Question: I have the following plot, plotting data coming from two different data-frames:
'''
ggplot() +
stat_summary( data = d0_400, aes(x=number, y=(1-value), shape=as.factor(0), size=1 ) , fun.y=mean, geom="line" ) +
stat_summary( data = d0_400, aes(x=number, y=(1-value), shape=as.factor(0), size=4 ) , fun.y=mean, geom="point" ) +
stat_summary( data = d1_400, aes(x=number, y=(1-value), shape=as.factor(1), size=1 ) , fun.y=mean, geom="line" ) +
stat_summary( data = d1_400, aes(x=number, y=(1-value), shape=as.factor(1), size=4 ) , fun.y=mean, geom="point" ) +
scale_size(range = c(1,5), guide=FALSE) +
scale_shape_manual(values=c(0,1) )
'''
With this code I get the following plot:

I would like to get the following instead:
- -
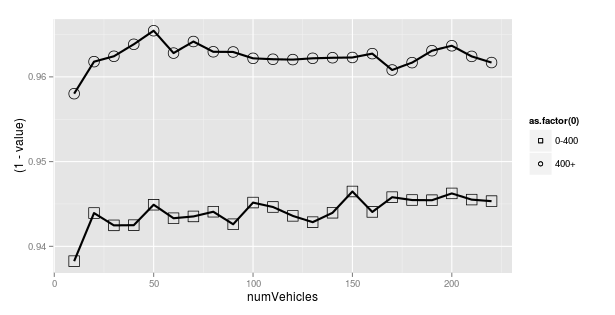
Answer: For the coloured lines, just add a 'colour' argument
'''
p = ggplot() +
stat_summary( data = d0_400, ..., geom="line", colour = "#hexnum" )
'''
Also, a quick google of the optional question took me to <URL>:
The solution provided is
'''
p = p + guides(shape=guide_legend(override.aes=list(size=5)))
'''